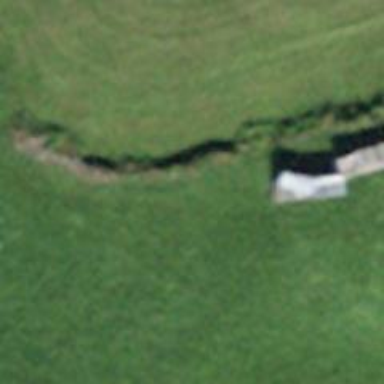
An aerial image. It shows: Wall made of dry stone.